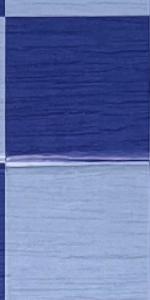
Label: Empty